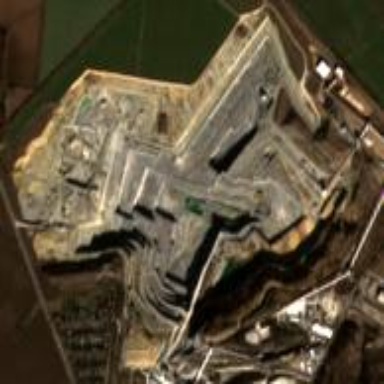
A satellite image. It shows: Quarry area.